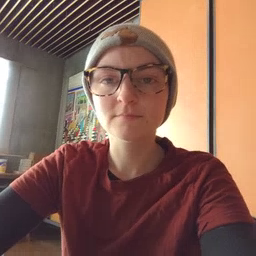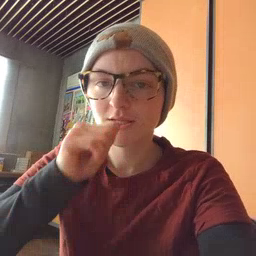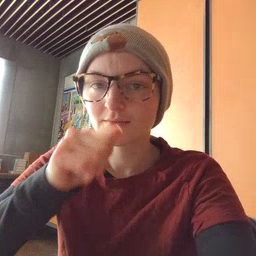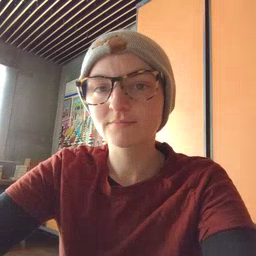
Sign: nuts